Question:
Hi.
I'm tracking some mobile pages with google analytics.
And I found an interesting thing that google knows which devices visited the pages.
How google analytics detects specific device name (model name like Samsung SHV-E250S) with javascript not only device type(iPhone, Android or Windows)?
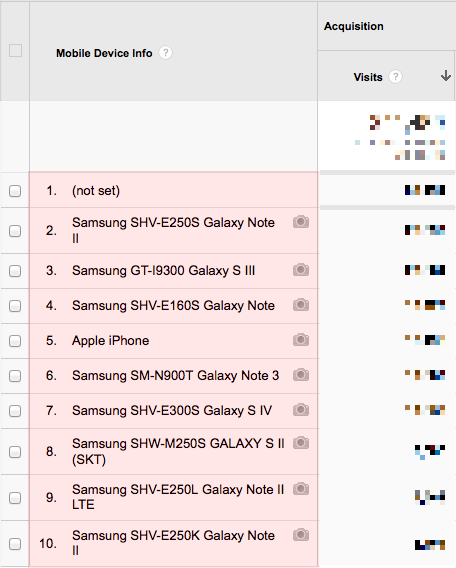
Answer: From browser's UserAgent, we can achieve model number(such as iPhone OS 3_0, LG-L160L) of the device.
So from that data, google can assume what device is it.